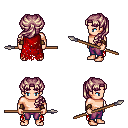
a pixel art fantasy rpg character, male body template, human, light skin, red tattered cape, magenta pants, white blonde princess hairstyle, leather bracers, spear, four views (front, back, left, right), 2x2 character sprite sheet, small pixel art, hard edges, no anti-aliasing